Question: i wanna make an image from other images in java, i have some tiles and i've cropped the parts i need and i wanna group them in another image; here an exemple :

lets say that i have cropped each square in an image, i need a function to group them in 1 image again like the first picture
'''
public Image groupe(Image[][] images){
Image image=new Image();
for(int i=0;i<images.length;i++){
for(int j=0;j<images[0].length;j++){
//here i need a function to groupe the images into image
}
}
return image;
}
'''
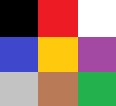
Answer: try something like this
'''
import java.awt.Graphics2D;
import java.awt.image.BufferedImage;
import java.io.File;
import java.io.IOException;
import javax.imageio.ImageIO;
public class Crop {
/**
* @param args
* @throws IOException
*/
public static void main(String[] args) throws IOException {
//split
BufferedImage image = ImageIO.read(new File("E:\workspaceIndigo2\crop\src\plasma.gif"));
System.out.println("Original Image Dimension: "+image.getWidth()+"x"+image.getHeight());
//Get the cropped image
BufferedImage firstHalf = image.getSubimage(0, 0, (image.getWidth()/2),image.getHeight());
BufferedImage secondHalf = image.getSubimage(image.getWidth()/2, 0, image.getWidth()/2, image.getHeight());
//Create a file to stream the out buffered image to
File croppedFile1 = new File("E:\workspaceIndigo2\crop\src\half1.png");
File croppedFile2 = new File("E:\workspaceIndigo2\crop\src\half2.png");
//Write the cropped file
ImageIO.write(firstHalf, "png", croppedFile1);
ImageIO.write(secondHalf, "png", croppedFile2);
//>>>>>>>>>>>>>>>>>>>>>>>>>>>>>>
//join
BufferedImage joined = new BufferedImage(image.getWidth(),image.getHeight(), image.getType());
BufferedImage image1 = ImageIO.read(new File("E:\workspaceIndigo2\crop\src\half1.png"));
BufferedImage image2 = ImageIO.read(new File("E:\workspaceIndigo2\crop\src\half2.png"));
Graphics2D graph = joined.createGraphics();
graph.drawImage(image1, 0, 0,null);
graph.drawImage(image2, image1.getWidth(), 0,null);
File joinedFile = new File("E:\workspaceIndigo2\crop\src\joined.png");
ImageIO.write(joined, "png", joinedFile);
}
}
'''